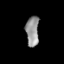
Tissue: lung
Cell type: Epithelial cells
Senescence score: 0.219
Nuclear area (px): 386
Mean DAPI intensity: 147.42